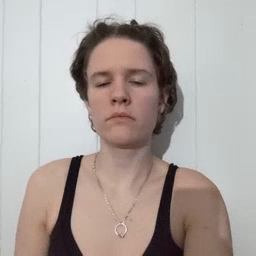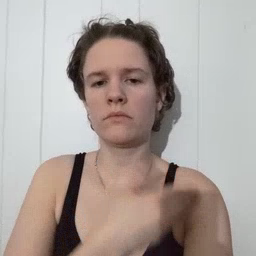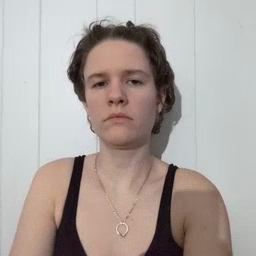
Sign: arm